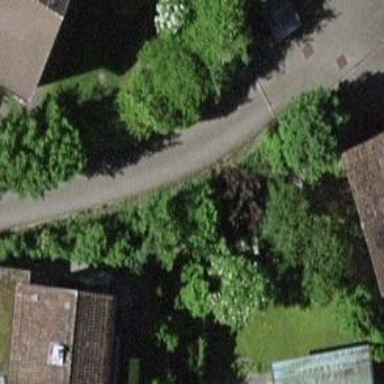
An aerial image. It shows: Charming neighbourhood.